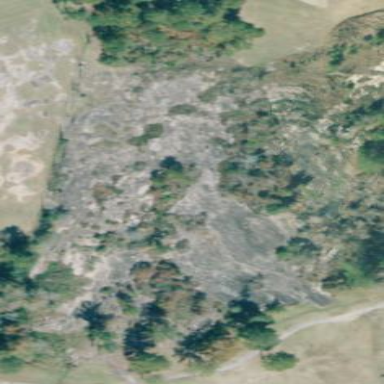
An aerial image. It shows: Natural scree.